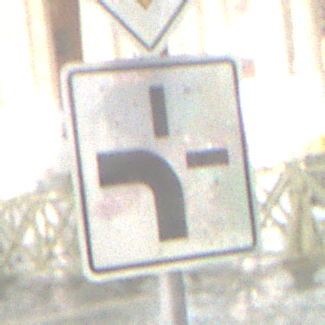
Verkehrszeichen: VerlaufVorfahrtsstrasse1
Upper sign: Vorfahrtsstrasse
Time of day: Night
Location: Outdoor (Urban)
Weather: PartlyCloudy
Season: NotSpecified
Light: Artificial